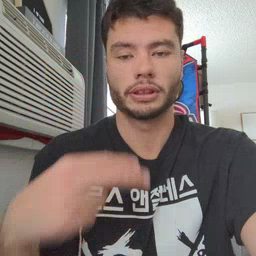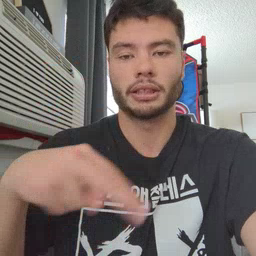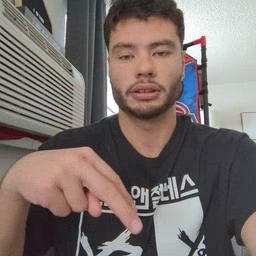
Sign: dance